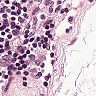
Metastatic tissue present: no